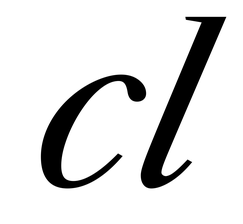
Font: LibreCaslonText-Italic_Italic